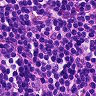
Metastatic tissue present: no